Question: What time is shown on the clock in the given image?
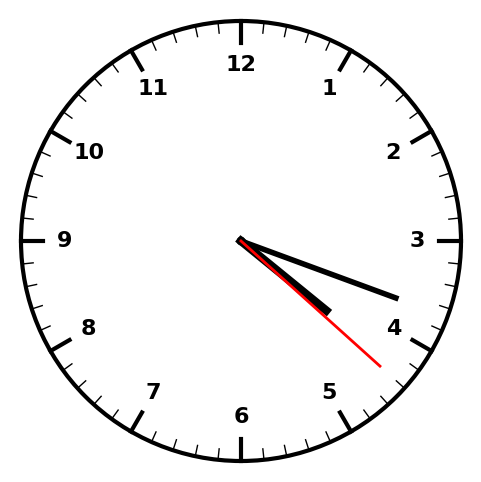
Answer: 04:18:22